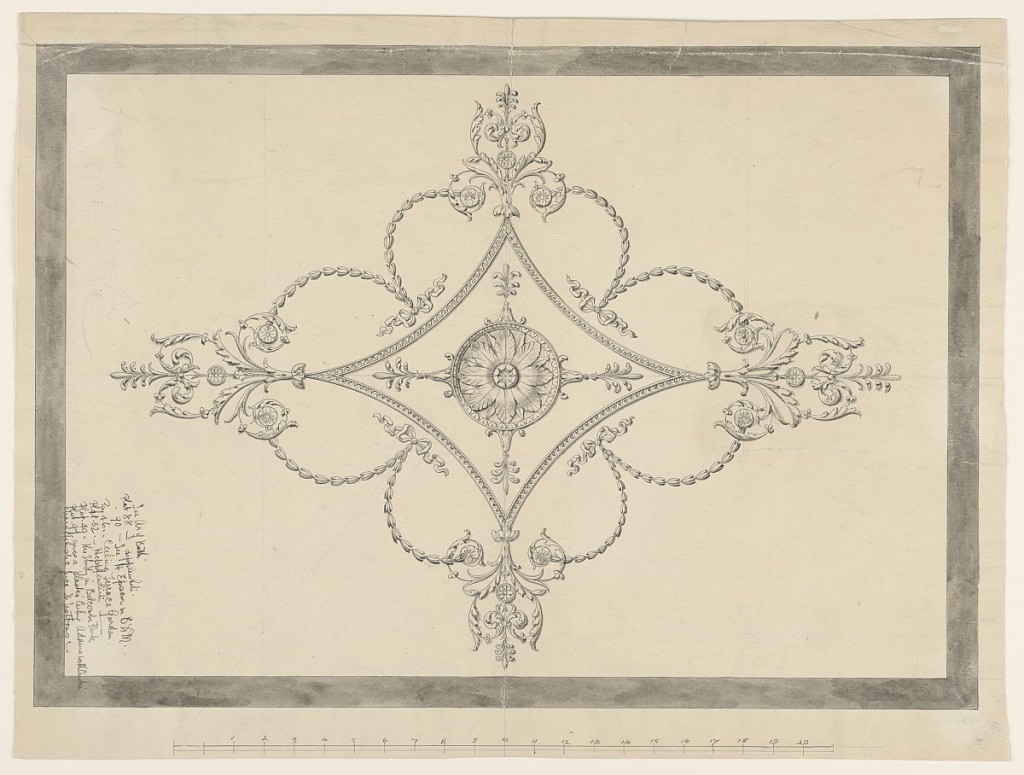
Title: Design for a Plaster Ceiling
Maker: George Richardson, British, ca. 1736 - 1813
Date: n.d.
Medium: Pen and black ink, brush and gray wash on wove paper
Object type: Drawing
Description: Design for an ornamental plaster ceiling, border in gray wash, scale in pen and ink at bottom. Inscriptions in pen and ink at lower left, written vertically.